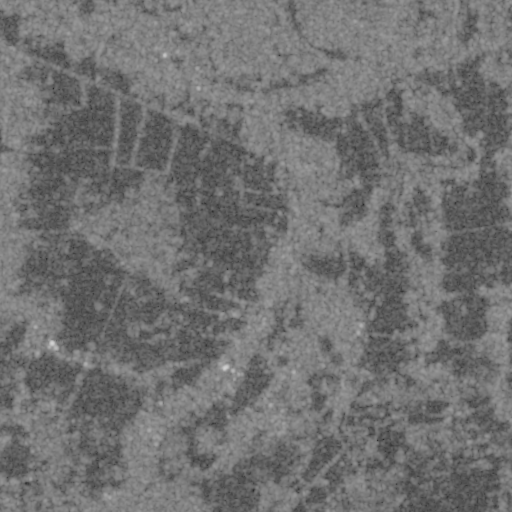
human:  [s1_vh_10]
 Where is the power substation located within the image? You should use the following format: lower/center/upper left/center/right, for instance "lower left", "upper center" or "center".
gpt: The power substation is located in the lower right of the image.
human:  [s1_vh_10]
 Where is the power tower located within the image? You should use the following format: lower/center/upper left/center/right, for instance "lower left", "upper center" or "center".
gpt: The power tower is located in the lower right of the image.
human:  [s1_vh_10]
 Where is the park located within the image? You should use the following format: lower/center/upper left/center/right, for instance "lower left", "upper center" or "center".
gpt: There is no park in the image.

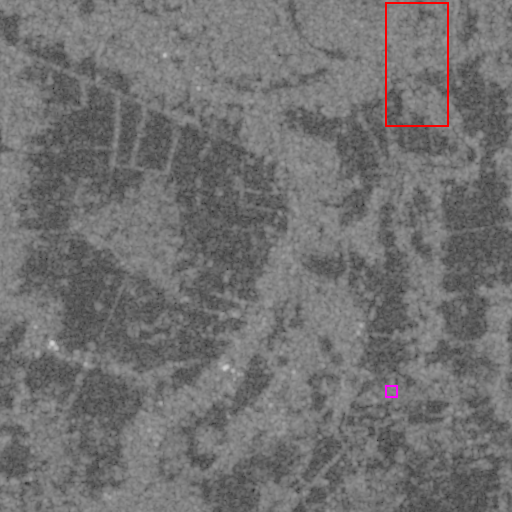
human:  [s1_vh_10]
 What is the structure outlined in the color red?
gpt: The structure outlined in red is a crop field.
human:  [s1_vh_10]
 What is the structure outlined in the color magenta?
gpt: The structure outlined in magenta is a power substation.
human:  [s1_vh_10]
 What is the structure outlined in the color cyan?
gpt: There is no cyan outline.